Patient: sex F, age 71
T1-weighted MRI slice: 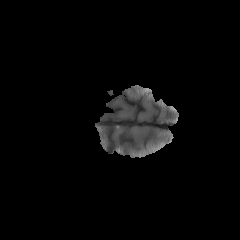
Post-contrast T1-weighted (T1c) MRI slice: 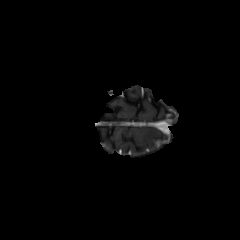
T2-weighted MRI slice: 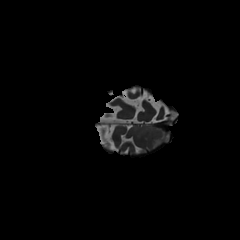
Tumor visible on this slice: yes
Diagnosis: Glioblastoma, IDH-wildtype
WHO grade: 4